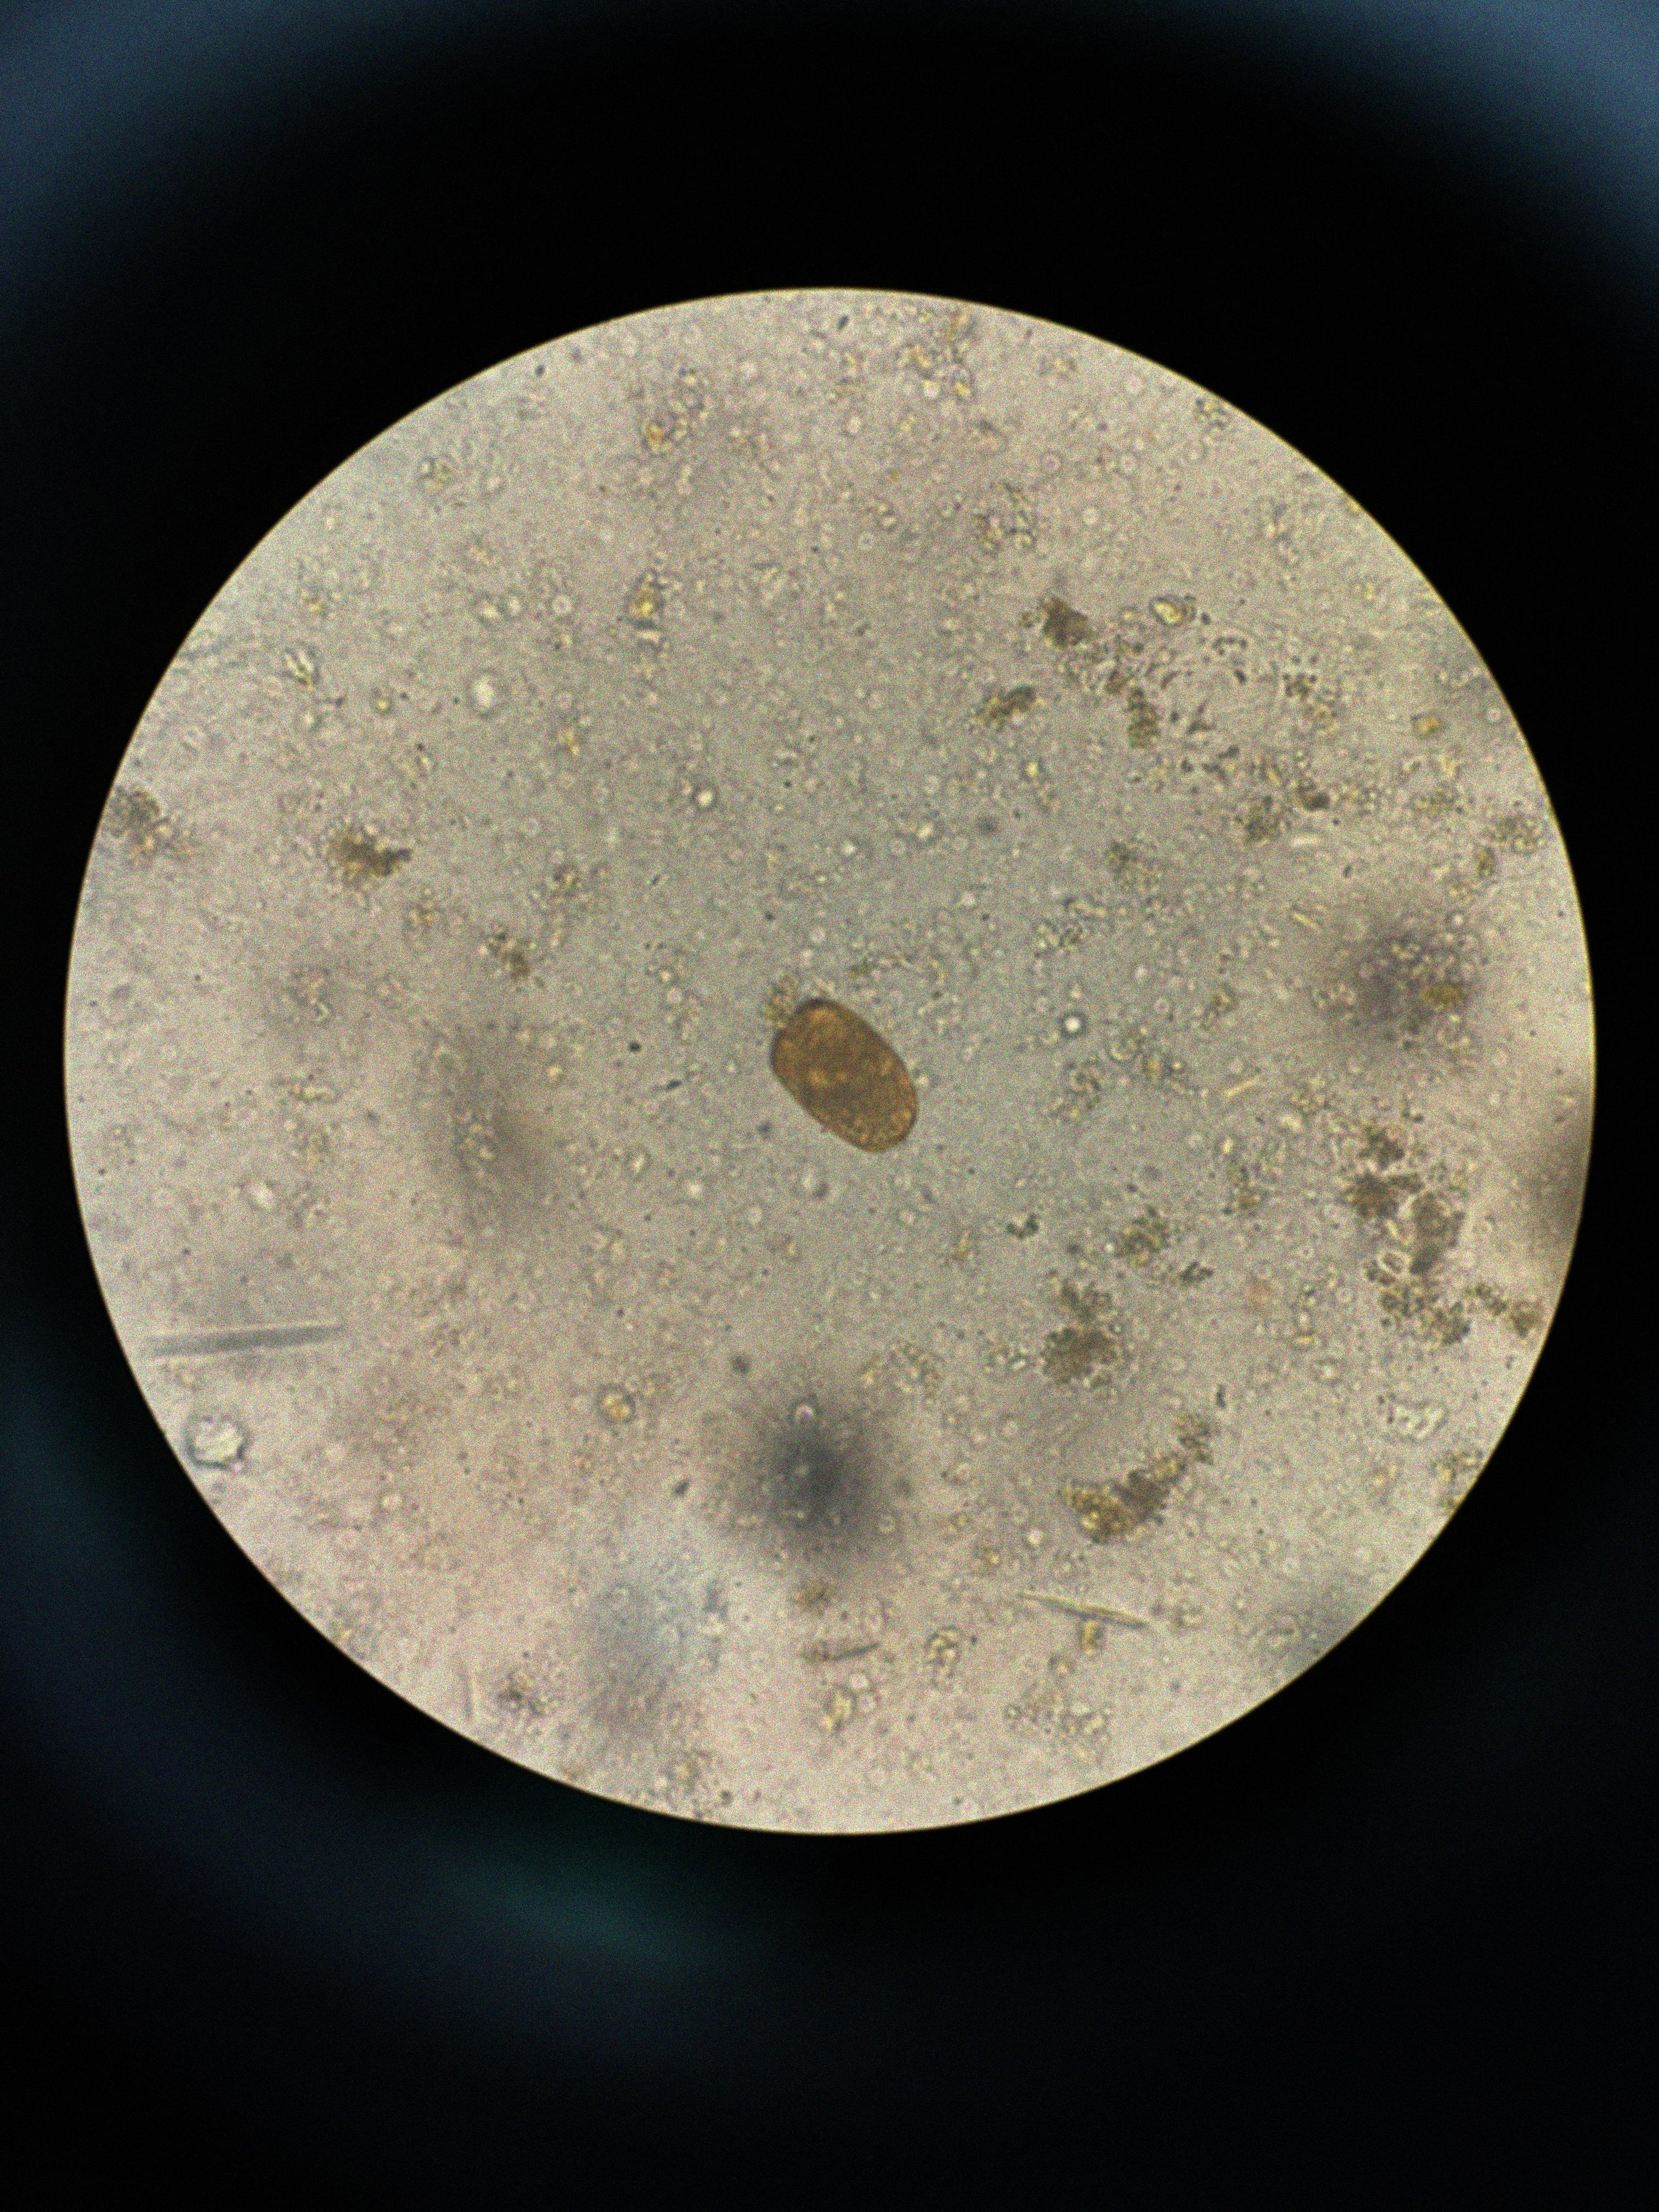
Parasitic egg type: Paragonimus spp